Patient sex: M
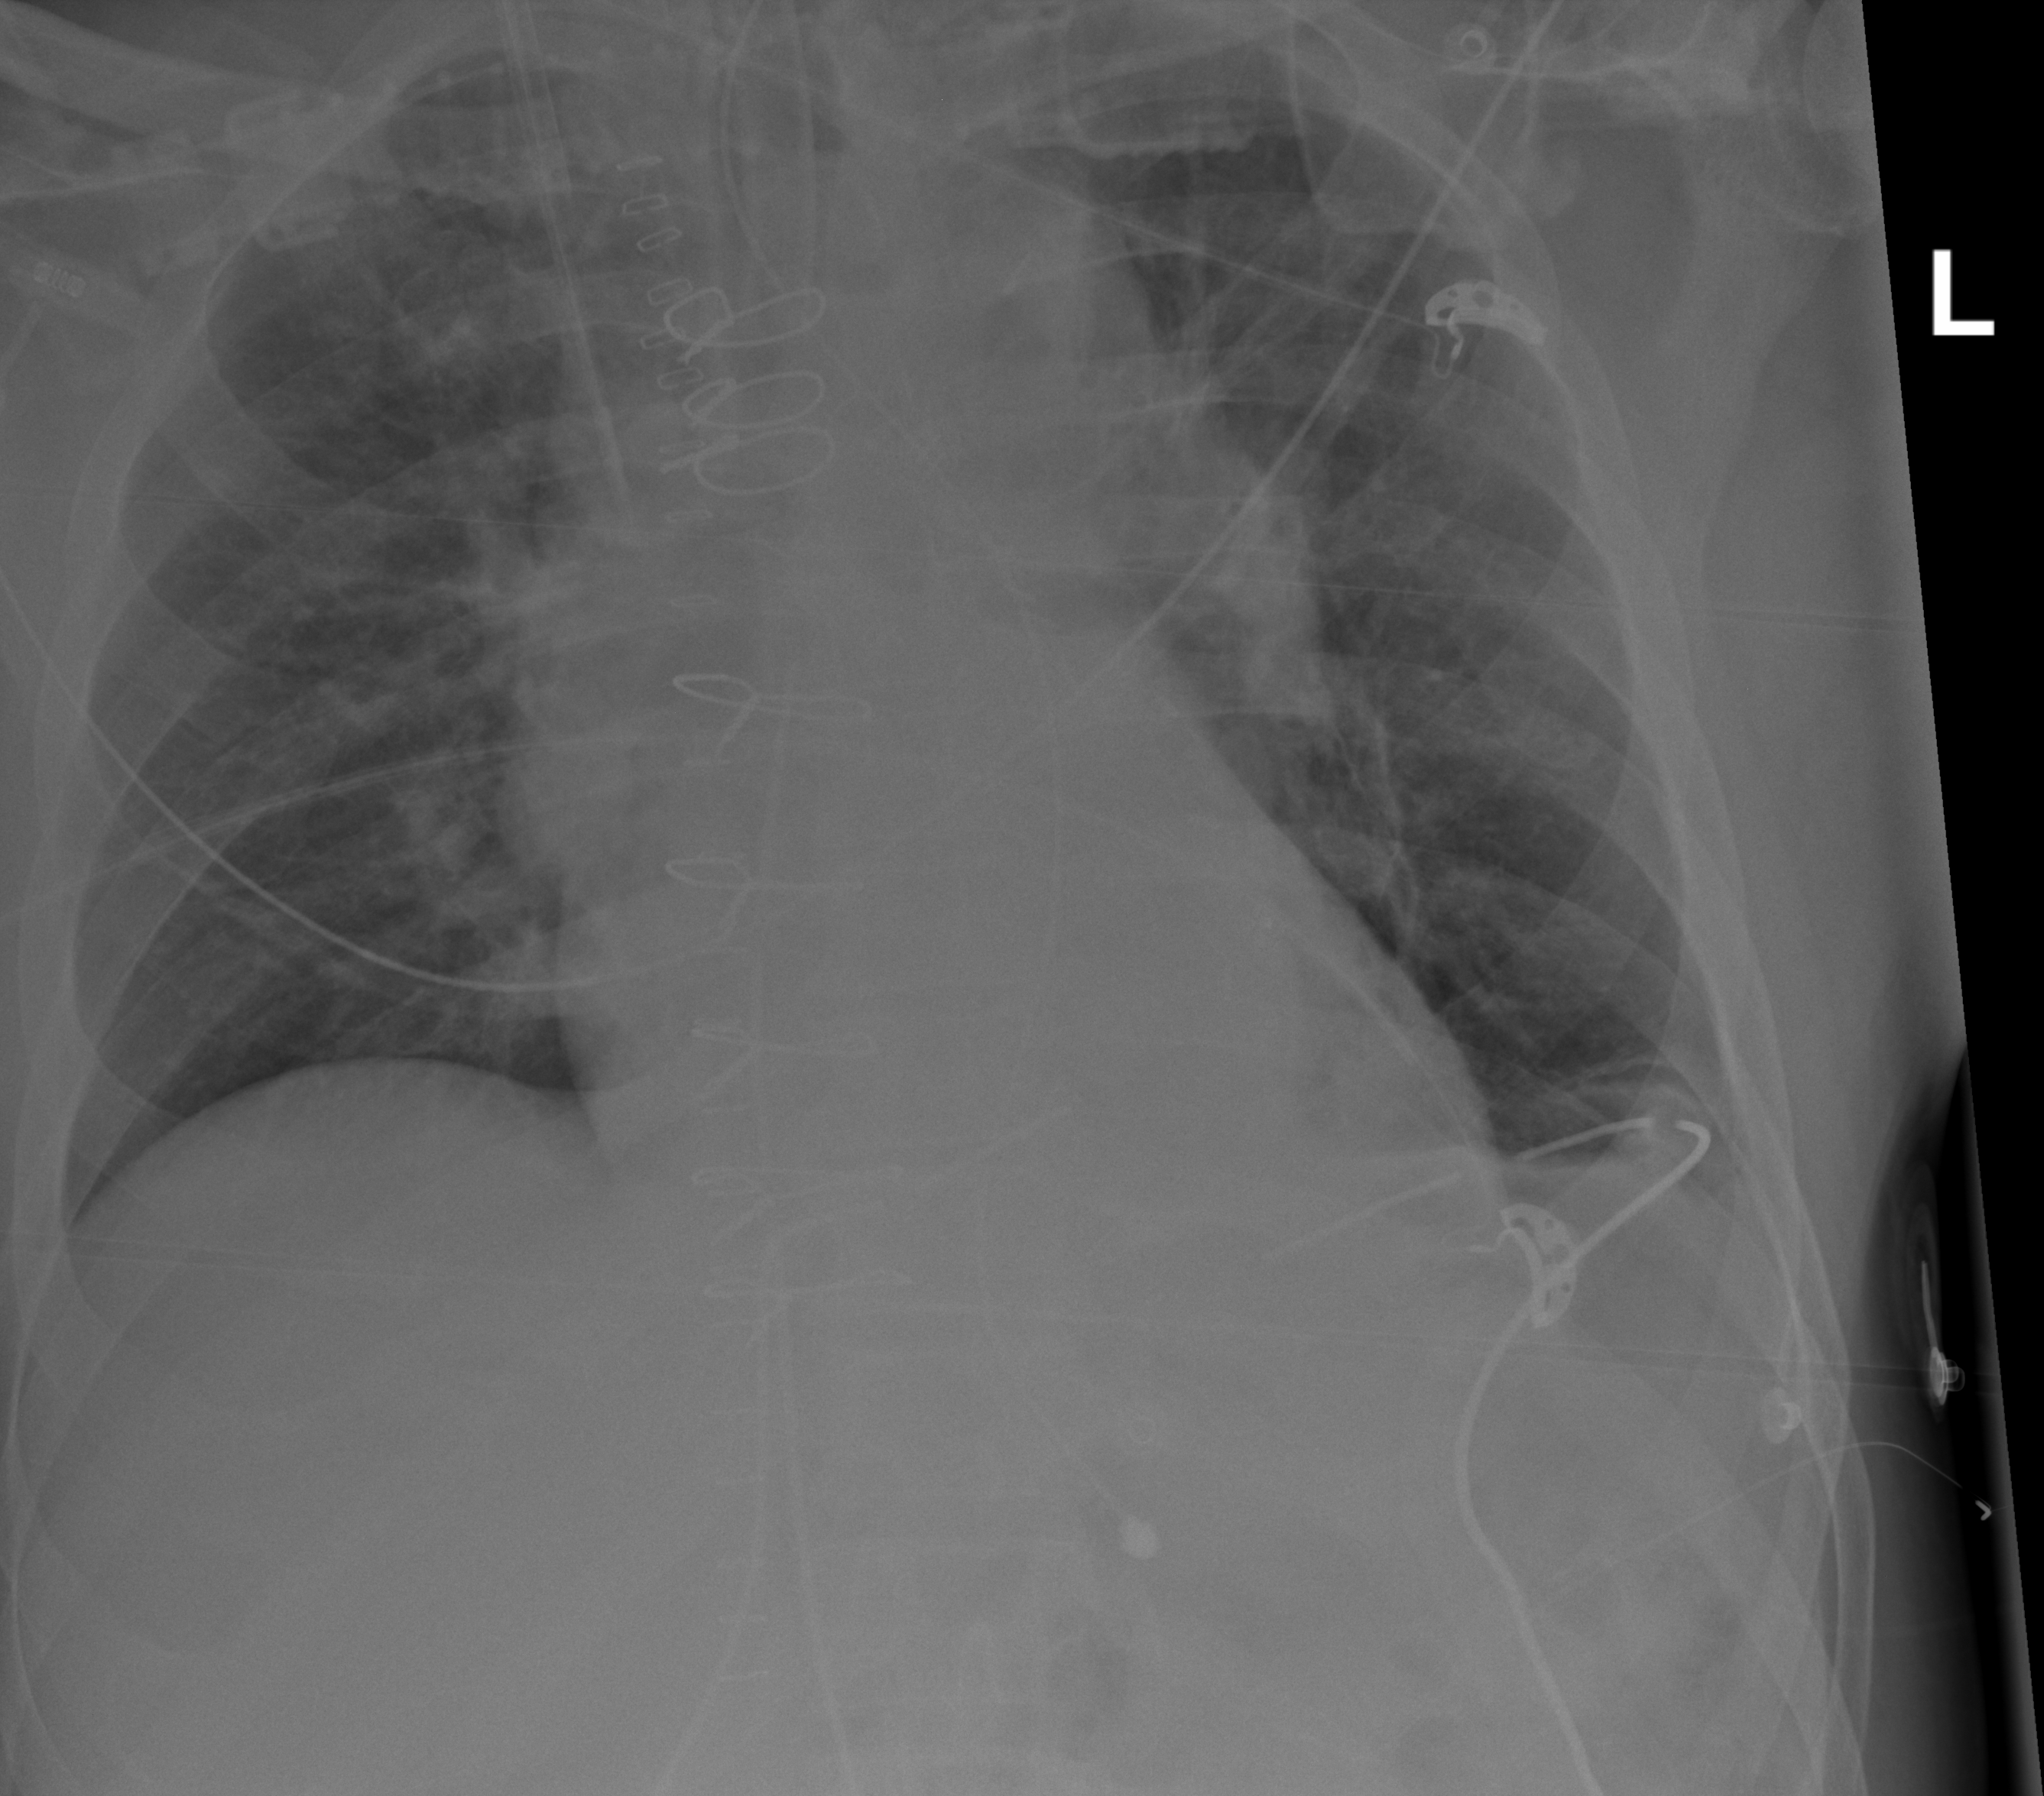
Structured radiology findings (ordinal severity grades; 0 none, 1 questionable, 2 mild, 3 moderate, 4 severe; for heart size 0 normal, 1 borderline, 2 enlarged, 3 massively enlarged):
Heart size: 2
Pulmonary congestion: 2
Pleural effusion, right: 0
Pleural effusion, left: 2
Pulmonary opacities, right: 0
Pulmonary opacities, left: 0
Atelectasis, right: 0
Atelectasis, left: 2